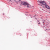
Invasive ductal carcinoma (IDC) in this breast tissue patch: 0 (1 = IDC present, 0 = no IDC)